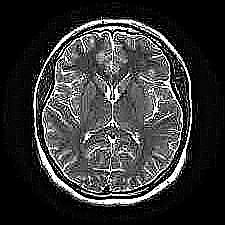
Label: notumor